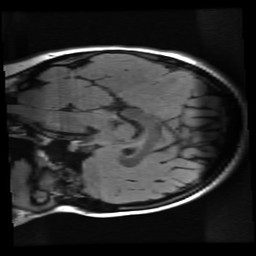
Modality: FLAIR
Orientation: sagittal
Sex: female
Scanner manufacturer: ge
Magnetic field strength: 3 T
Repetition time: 9 s
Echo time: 0.1216 s